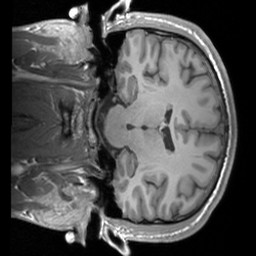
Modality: T1w
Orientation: coronal
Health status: healthy
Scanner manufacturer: siemens
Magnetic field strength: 3 T
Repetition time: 1.9 s
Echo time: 0.00226 s